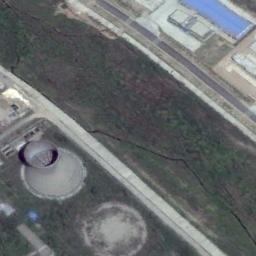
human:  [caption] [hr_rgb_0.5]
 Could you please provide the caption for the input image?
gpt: Here are two thermal power stations, one of which is emitting smoke .

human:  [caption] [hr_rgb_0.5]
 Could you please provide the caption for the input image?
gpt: The thermal power station is on the grass next to some buildings .

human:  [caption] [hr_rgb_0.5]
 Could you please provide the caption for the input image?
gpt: Many buildings of different shapes and sizes are beside the thermal power station .

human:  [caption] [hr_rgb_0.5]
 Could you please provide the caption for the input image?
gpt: There is a factory building in the thermal power station, A cooling tower, and a large green area next to it .

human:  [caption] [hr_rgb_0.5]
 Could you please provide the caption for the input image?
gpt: There are some buildings and a green meadow on the thermal power station .